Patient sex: M
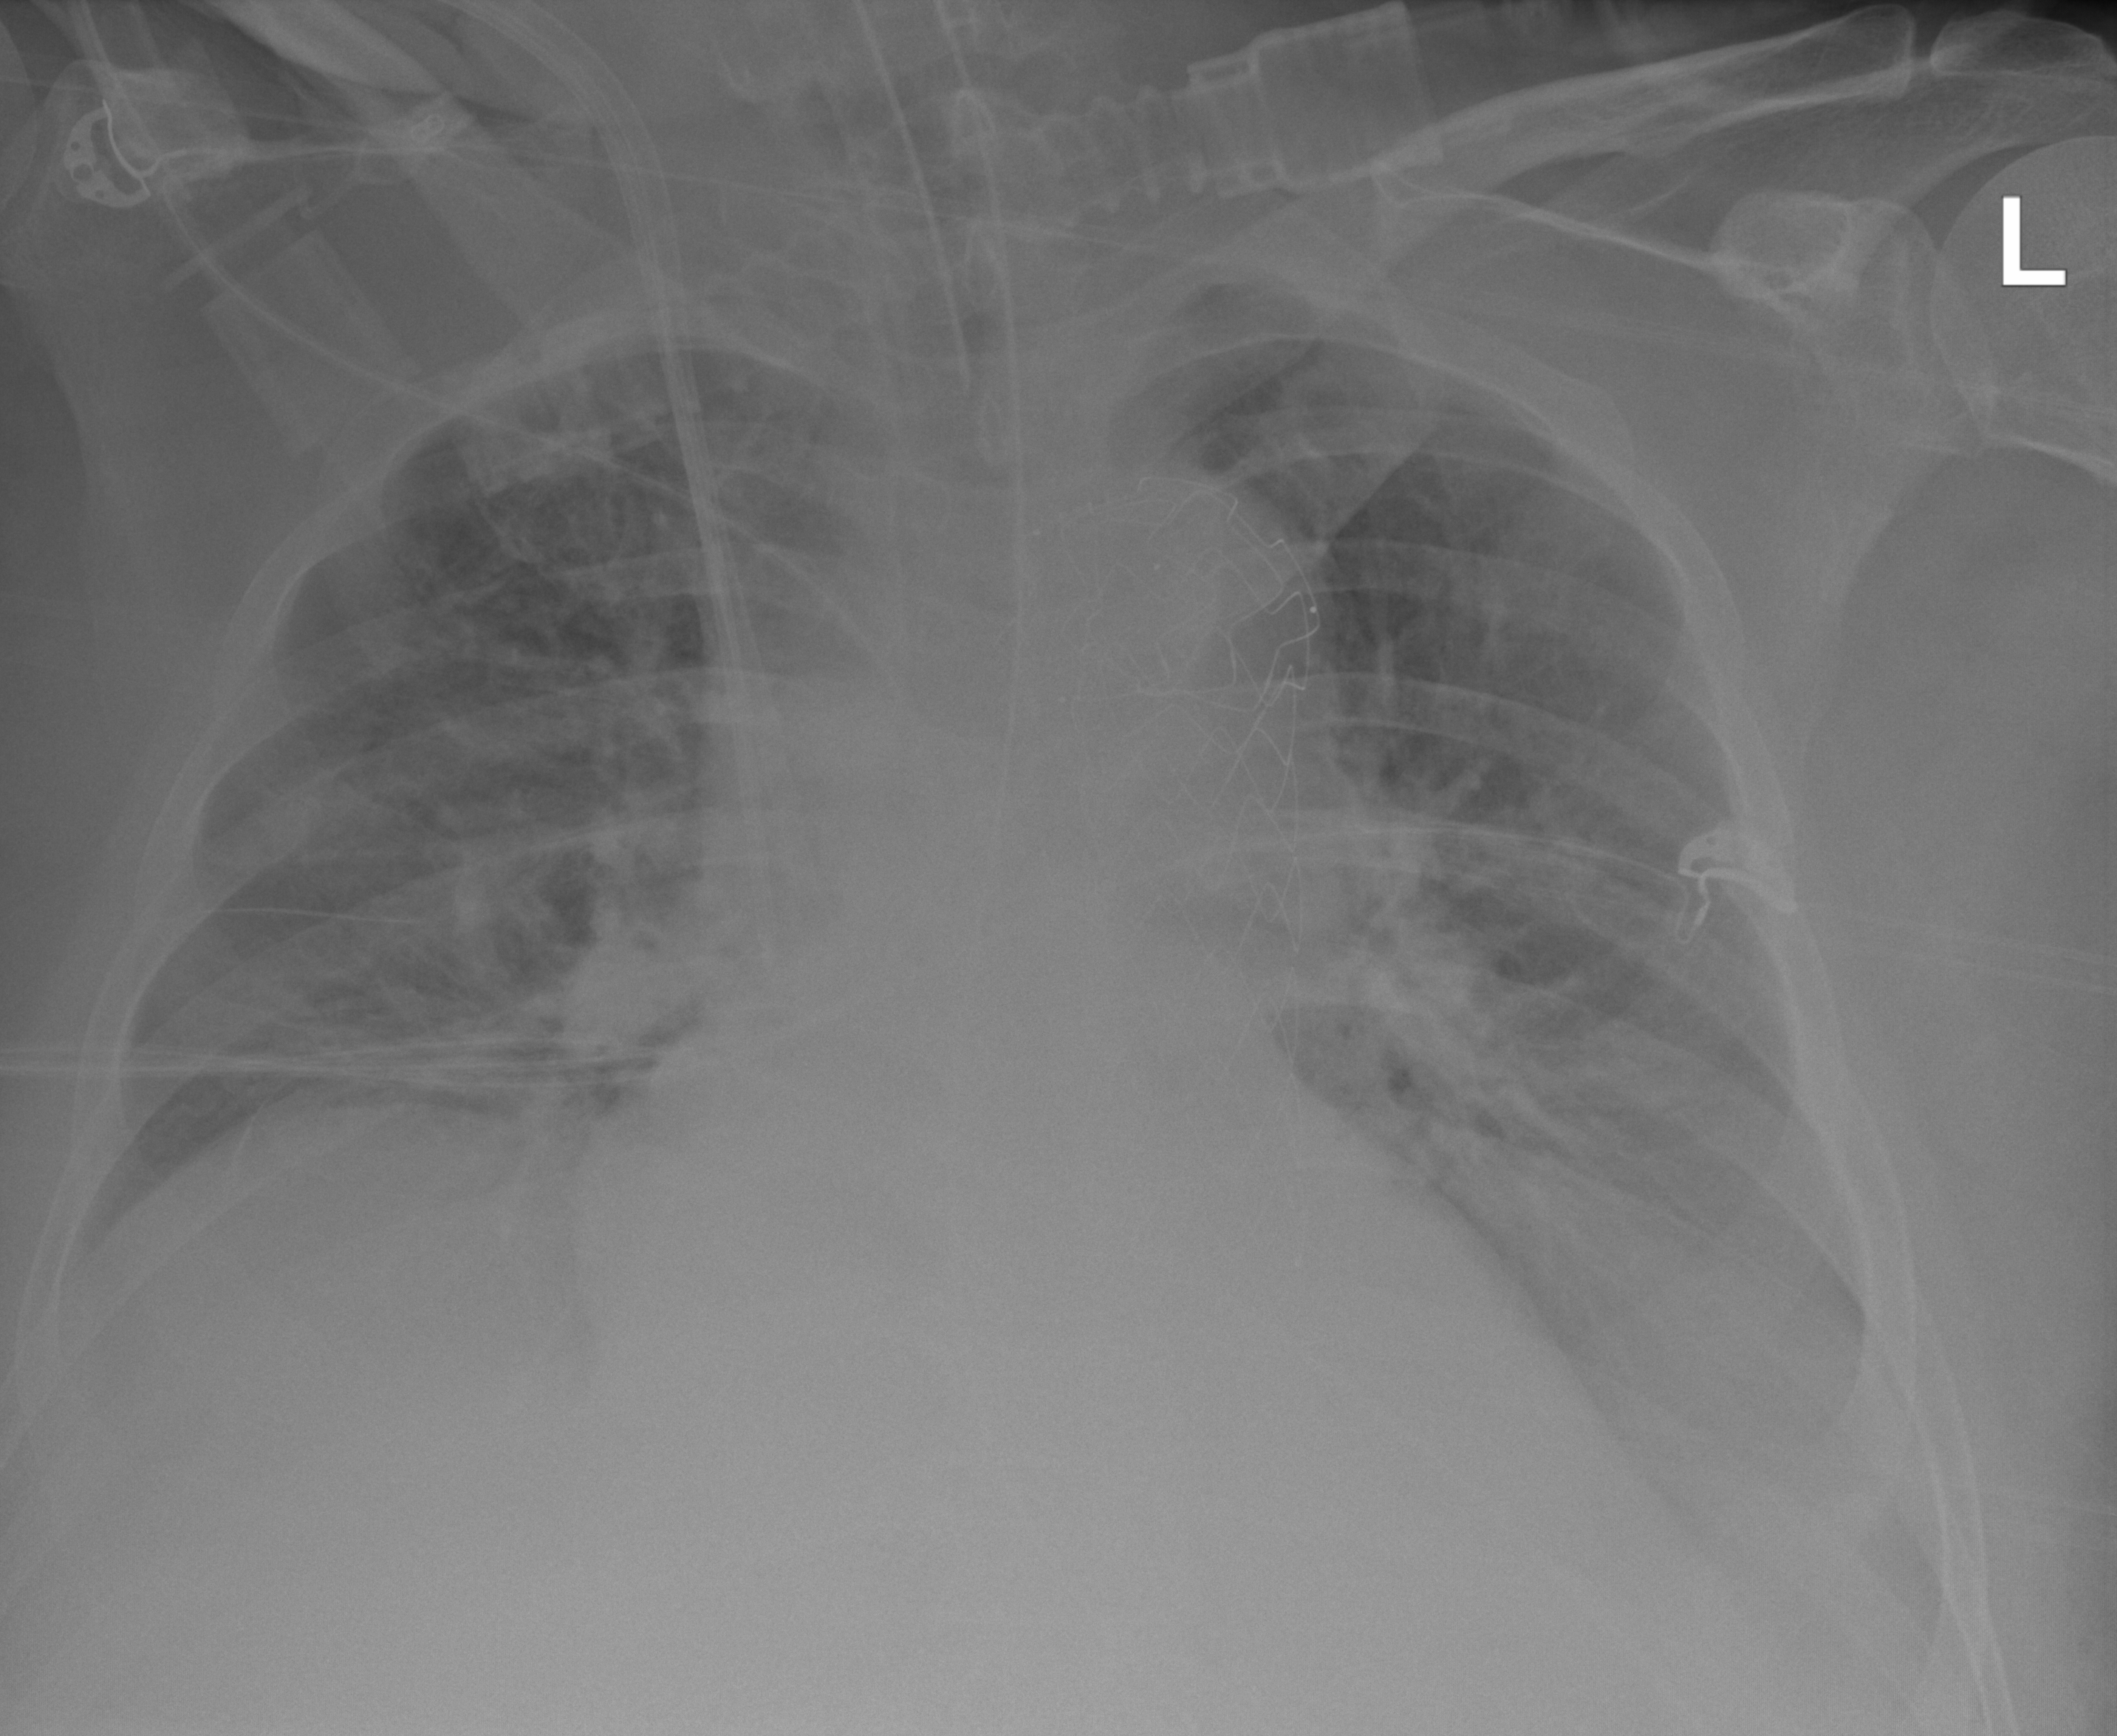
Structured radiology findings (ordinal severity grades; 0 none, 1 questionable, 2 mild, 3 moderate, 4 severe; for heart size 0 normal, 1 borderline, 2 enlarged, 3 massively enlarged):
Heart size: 2
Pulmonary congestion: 3
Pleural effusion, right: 2
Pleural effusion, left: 3
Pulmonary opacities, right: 3
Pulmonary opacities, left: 3
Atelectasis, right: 3
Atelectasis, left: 2